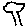
Label: tree